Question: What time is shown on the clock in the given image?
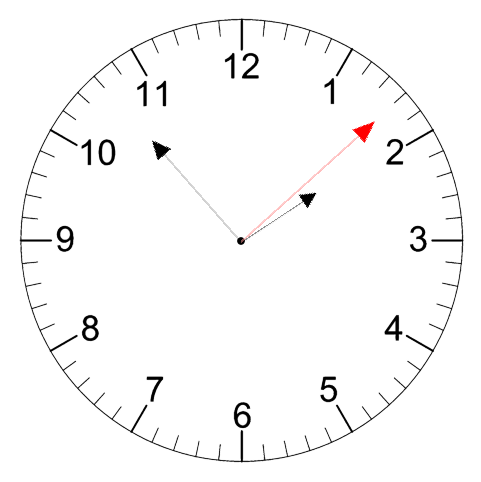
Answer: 01:53:08